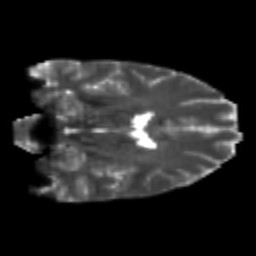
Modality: T2w
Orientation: coronal
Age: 26
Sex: male
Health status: healthy
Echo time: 0.074 s